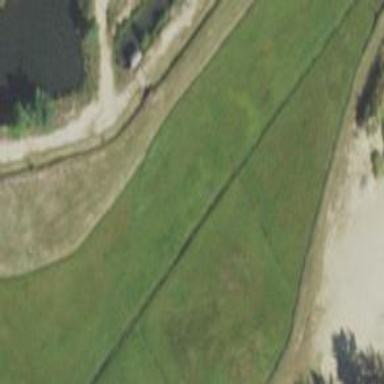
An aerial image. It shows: Farmland with wetland area. The crop grown here is cranberries.